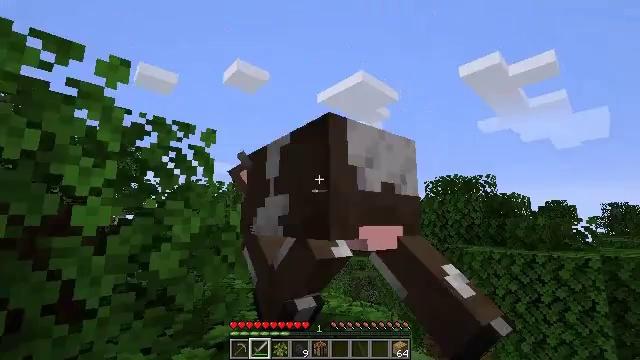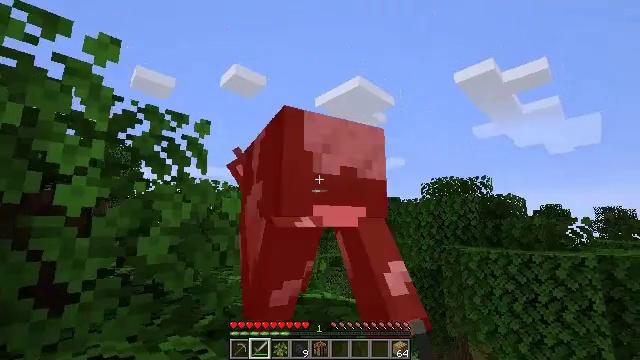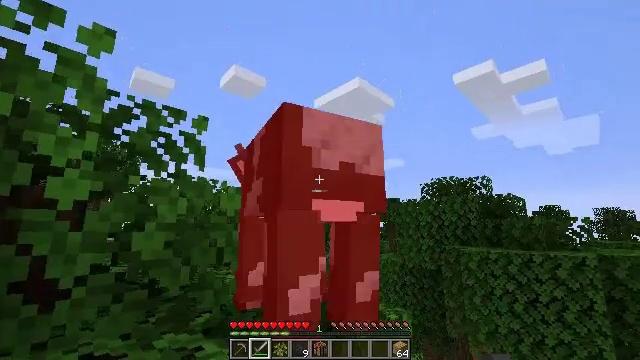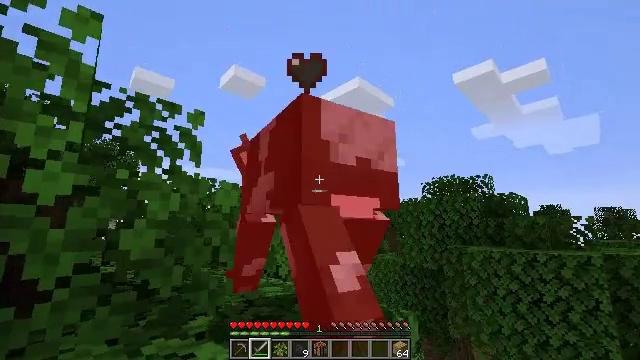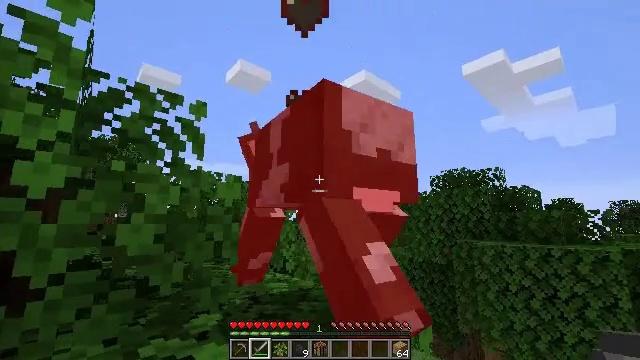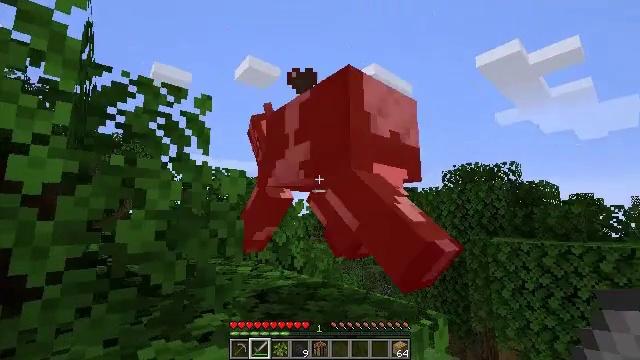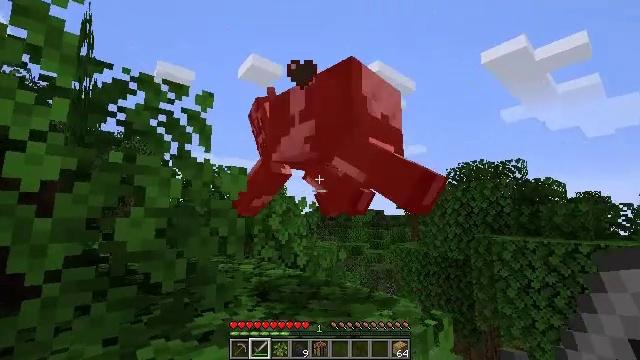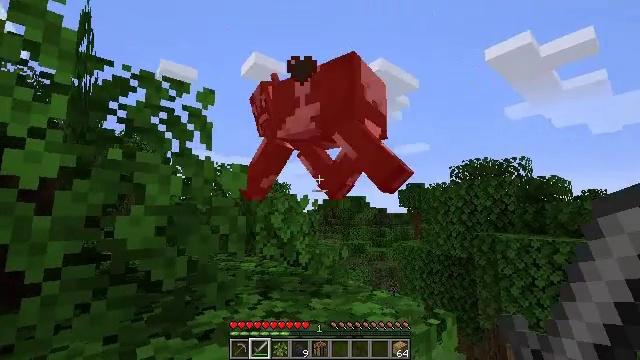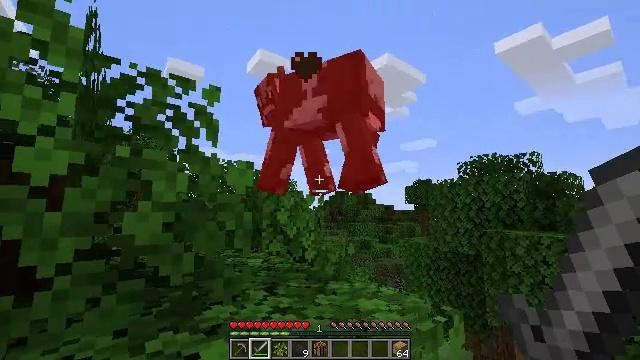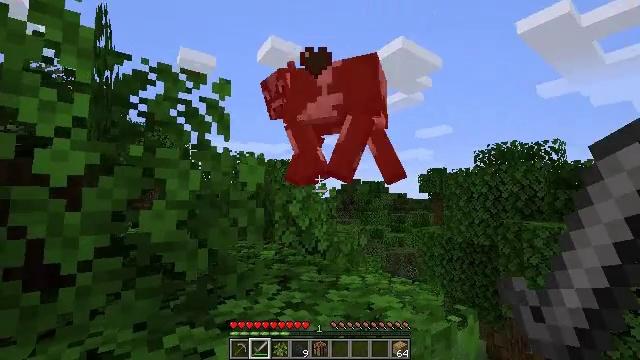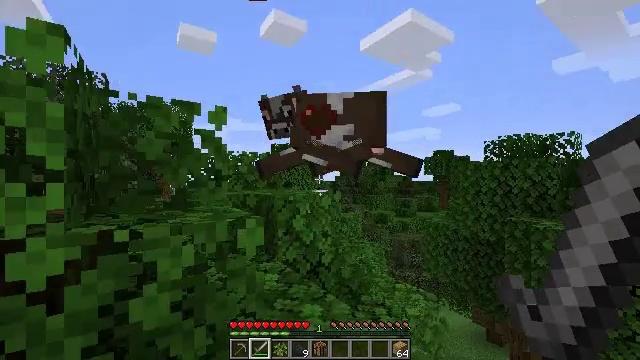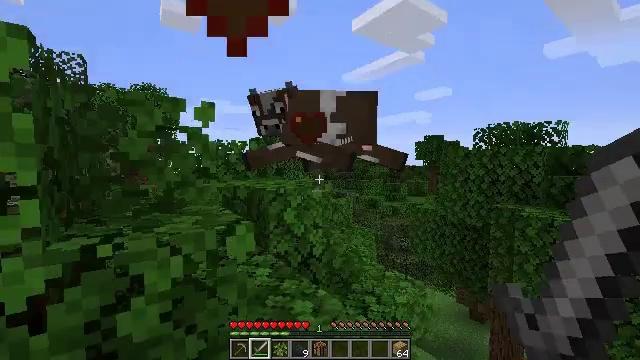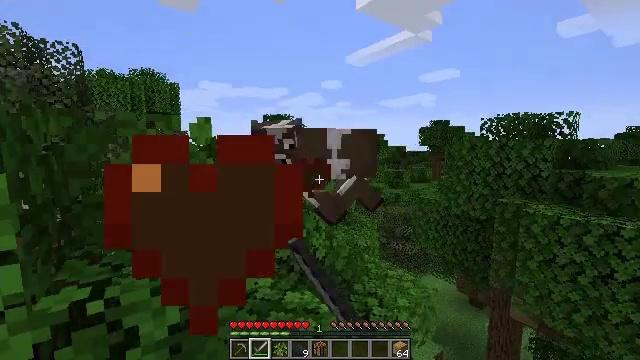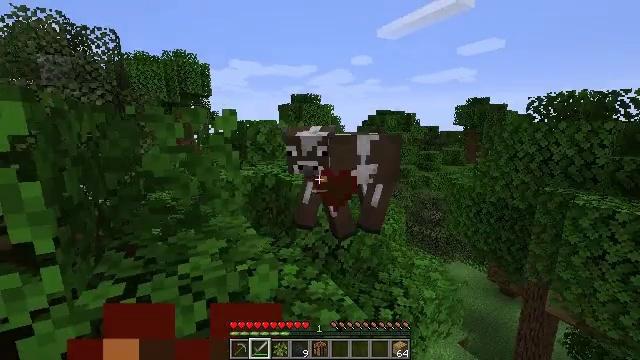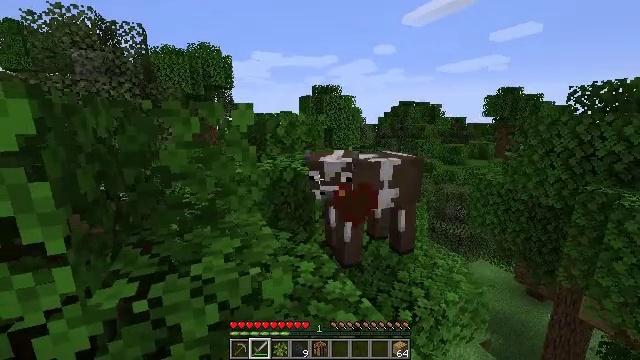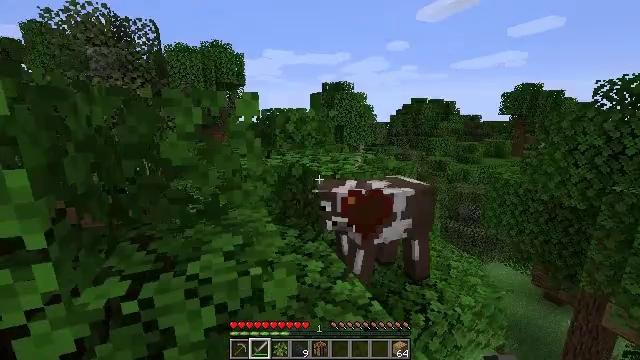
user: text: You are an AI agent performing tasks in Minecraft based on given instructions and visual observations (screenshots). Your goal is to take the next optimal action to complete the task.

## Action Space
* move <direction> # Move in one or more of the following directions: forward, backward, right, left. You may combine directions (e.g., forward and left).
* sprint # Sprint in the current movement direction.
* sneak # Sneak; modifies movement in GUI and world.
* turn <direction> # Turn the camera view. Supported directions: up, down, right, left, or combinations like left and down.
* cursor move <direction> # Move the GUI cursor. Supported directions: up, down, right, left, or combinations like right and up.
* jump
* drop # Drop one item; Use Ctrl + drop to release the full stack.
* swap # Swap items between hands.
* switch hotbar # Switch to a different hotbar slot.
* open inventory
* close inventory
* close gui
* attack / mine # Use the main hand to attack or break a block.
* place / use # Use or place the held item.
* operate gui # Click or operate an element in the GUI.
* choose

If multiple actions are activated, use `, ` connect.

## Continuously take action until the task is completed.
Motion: motion action
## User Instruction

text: Hunt a cow.
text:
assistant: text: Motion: move forward, turn up, attack / mine
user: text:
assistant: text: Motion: move forward
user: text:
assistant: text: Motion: move forward
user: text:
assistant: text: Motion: turn left and down
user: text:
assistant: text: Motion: turn left
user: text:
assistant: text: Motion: no_op
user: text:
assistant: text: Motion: no_op
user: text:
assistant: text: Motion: turn left
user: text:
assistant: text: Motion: move forward, turn left and down, jump
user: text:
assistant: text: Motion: move forward, turn left and down, jump
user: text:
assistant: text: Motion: move forward, turn right and down, attack / mine, jump
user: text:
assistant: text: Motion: move forward, turn down, attack / mine, jump
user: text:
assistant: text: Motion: move forward, turn left and down, attack / mine
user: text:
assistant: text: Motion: move forward, turn left and down, attack / mine
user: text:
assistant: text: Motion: move forward, turn left, attack / mine
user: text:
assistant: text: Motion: no_op